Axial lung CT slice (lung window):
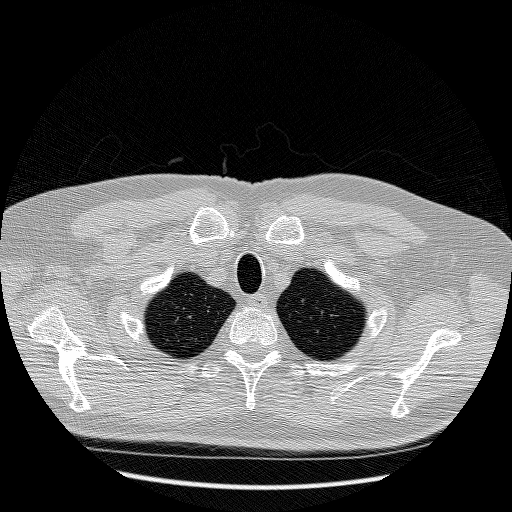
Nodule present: no